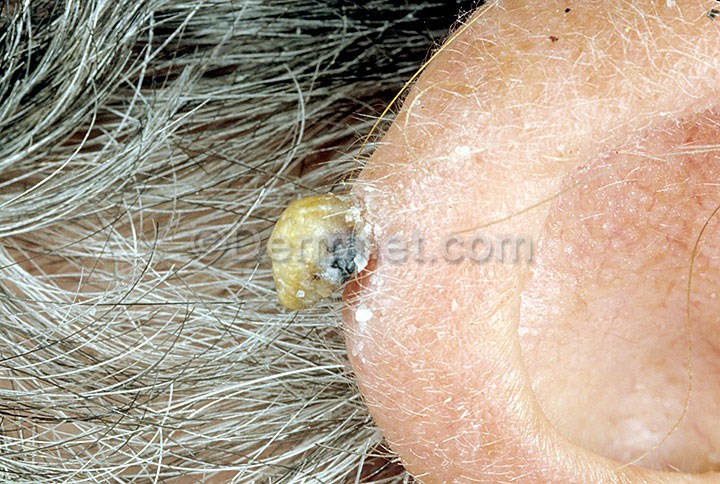
Disease: Actinic Keratosis Basal Cell Carcinoma and other Malignant Lesions